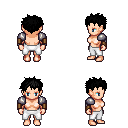
a pixel art fantasy rpg character, female body template, human, light skin, steel arm armor, white pants, black bedhead hairstyle, leather bracers, four views (front, back, left, right), 2x2 character sprite sheet, small pixel art, hard edges, no anti-aliasing